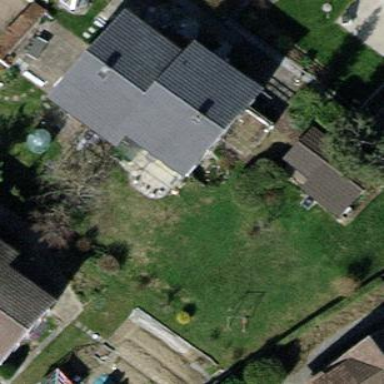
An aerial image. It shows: Semidetached house with gabled roof.